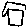
Label: house